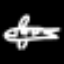
Label: airplane